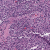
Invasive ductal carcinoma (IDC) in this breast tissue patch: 1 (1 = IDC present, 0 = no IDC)